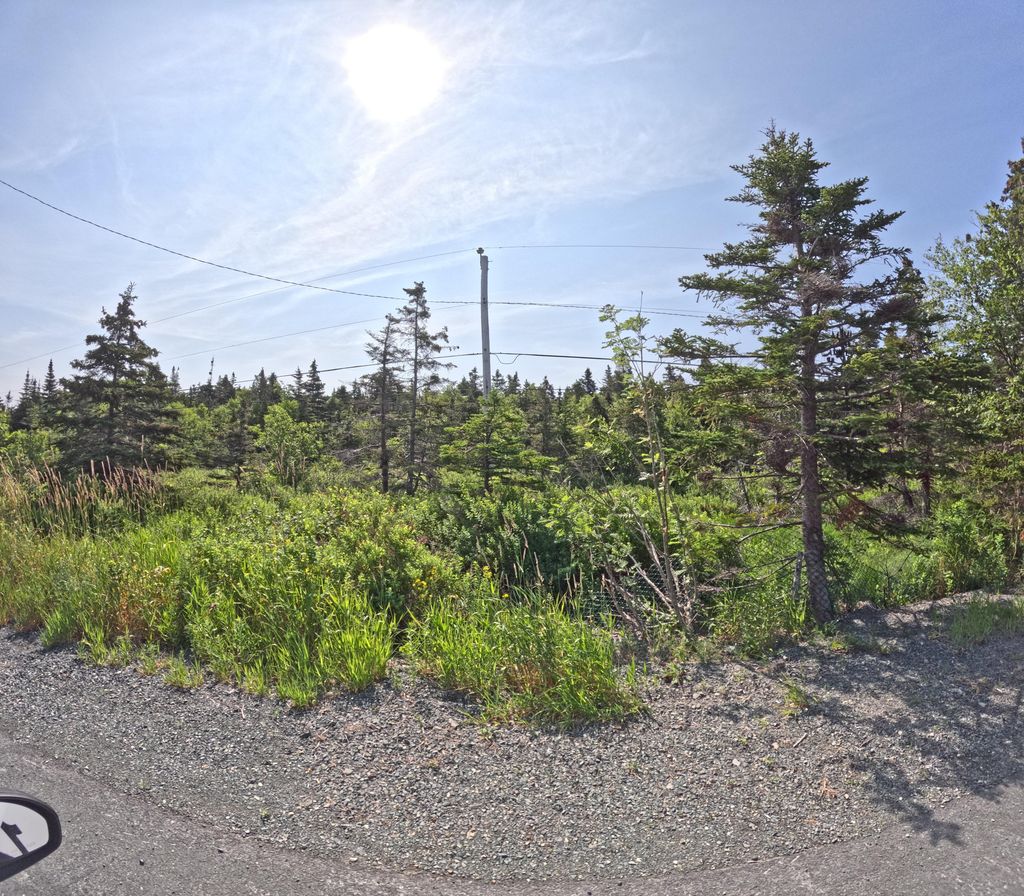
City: st_johns